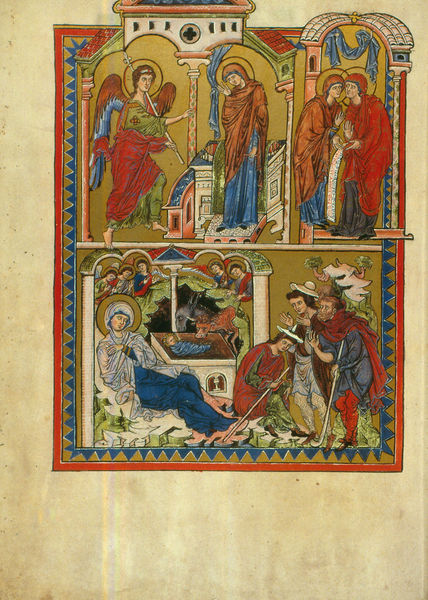
Titel: Das Goslarer Evangeliar
Institution: Goslar, Stadtarchiv
Schlagwörter: baum, blau, feder, flügel, gott, mann, umhang, wasser, frauen, grün, menschen, sitzen, bunt, männer, reden, säulen, haus, rot, tiere, tuch, malerei, architektur, geschichte, rahmen, stehen, hände, kirche, gewand, gold, kind, esel, engel, liegen, bogen, stab, fels, farbe, kuh, buch, kreuz, religion, stücke, seite, illustration, angel, beten, arkaden, buchseite, pergament, heiligenschein, stäbe, nimbus, jesus, mittelalter, stall, bettler, könige, elisabeth, heilige, heilig, maria, anbetung, ochse, hirte, hirten, erzengel, szenen, handschrift, josef, verkündigung, szepter, geburt, krippe, ochs, bil, jesuskind, but, apostel, gabriel, bildergeschichte, hirt, heilige drei könige, agel, verkündet, dbild